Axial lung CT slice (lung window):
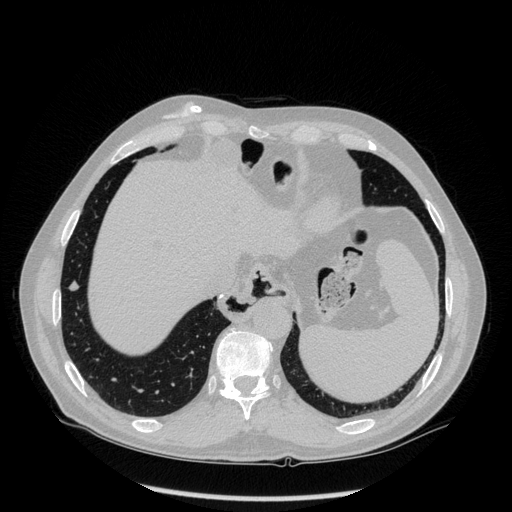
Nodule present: yes
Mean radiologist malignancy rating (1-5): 2.75